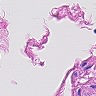
Metastatic tissue present: no